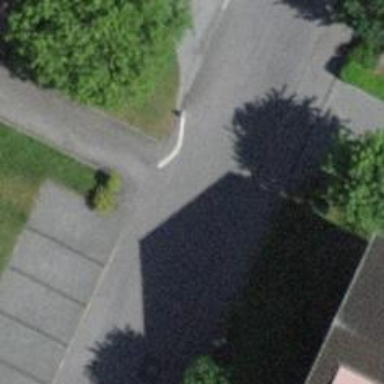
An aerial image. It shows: Residential road with asphalt surface. There is asphalt sidewalk on the right side.